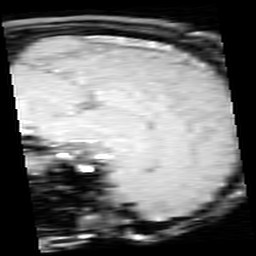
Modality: inplaneT1
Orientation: sagittal
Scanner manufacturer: ge
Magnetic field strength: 3 T
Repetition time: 0.3 s
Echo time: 0.00368 s